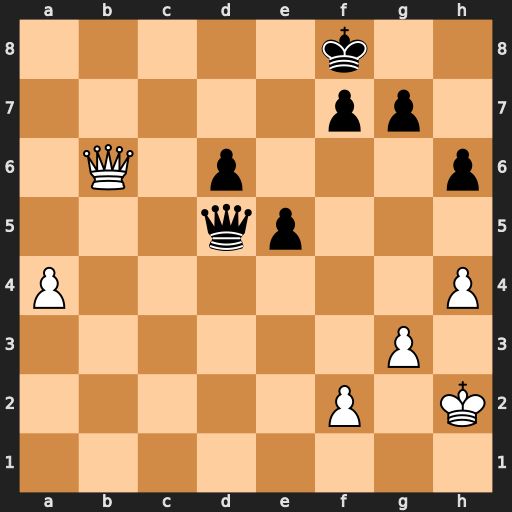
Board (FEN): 5k2/5pp1/1Q1p3p/3qp3/P6P/6P1/5P1K/8
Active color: w
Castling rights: -
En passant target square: -
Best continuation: Qd8#